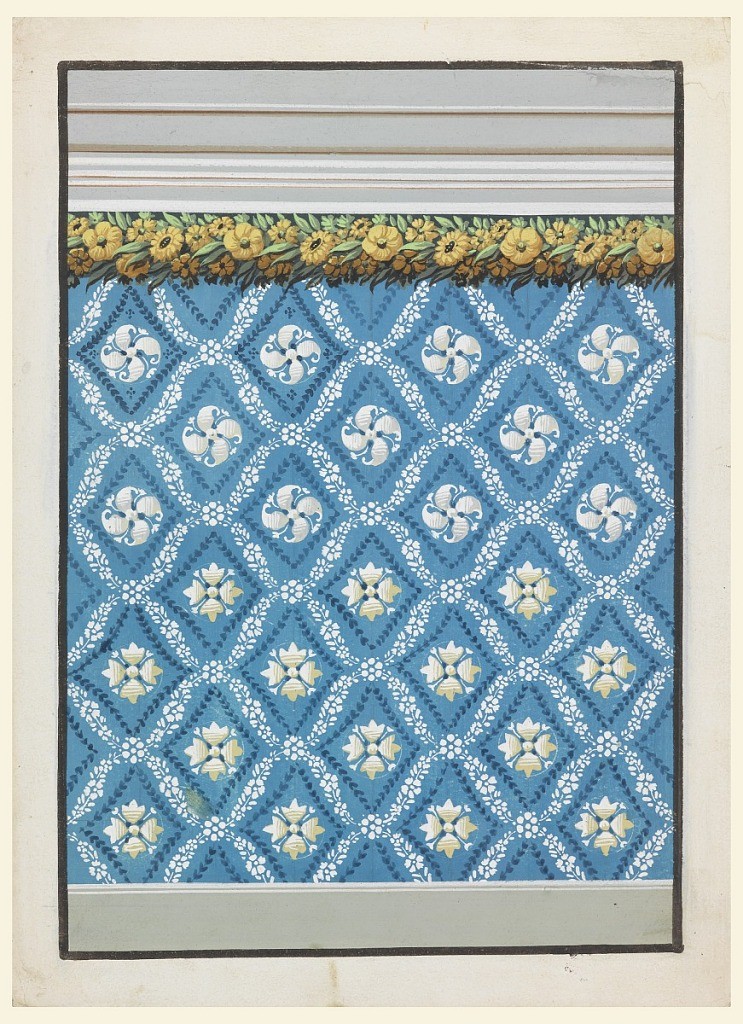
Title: Design for Painted Decoration of a Wall, with Alternative Suggestions
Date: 1835–50
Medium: Brush and gouache, graphite on paper
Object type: Drawing
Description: A dado is shown at the bottom, an entablature on top. White flower boughs form lozenges with curved outlines in which dark leaf boughs form other lozenges. In these are petals for which alternative suggestions were made. The leaves are shaped like palm tops, above; they have tri-dented tops below. A garland made of sunflowers frames the top.